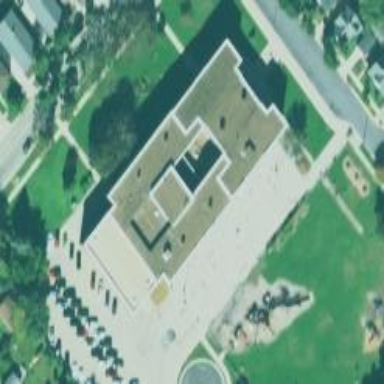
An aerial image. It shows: School.